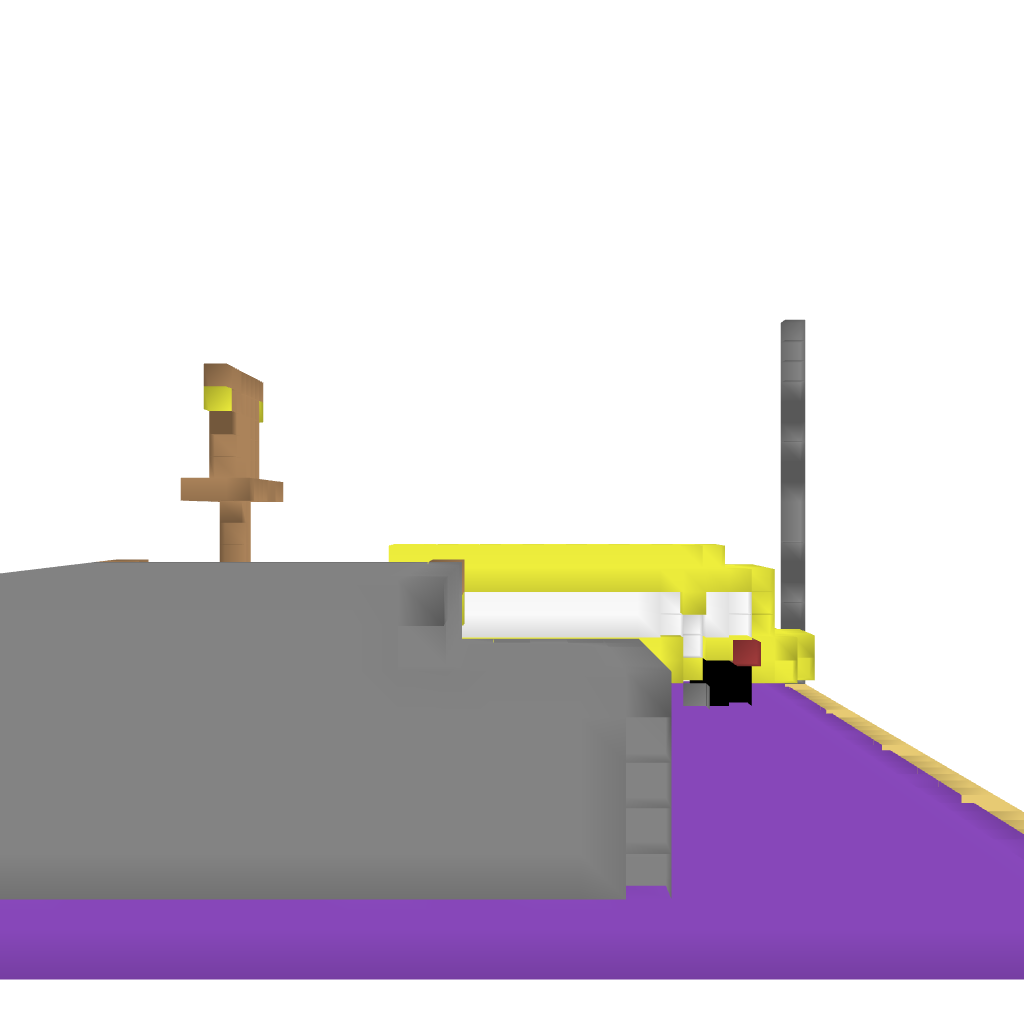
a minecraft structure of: School Bus bad low quality